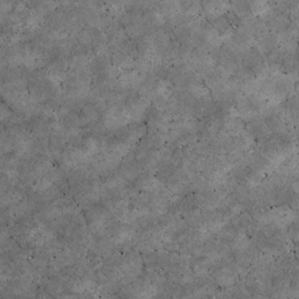
Label: non_frost